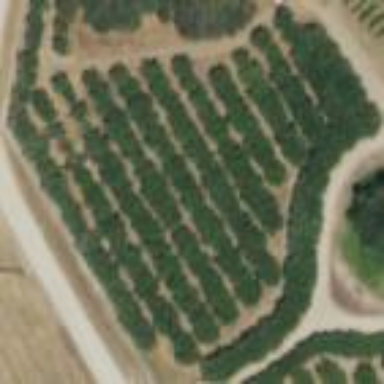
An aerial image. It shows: Orchard.